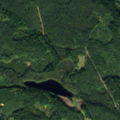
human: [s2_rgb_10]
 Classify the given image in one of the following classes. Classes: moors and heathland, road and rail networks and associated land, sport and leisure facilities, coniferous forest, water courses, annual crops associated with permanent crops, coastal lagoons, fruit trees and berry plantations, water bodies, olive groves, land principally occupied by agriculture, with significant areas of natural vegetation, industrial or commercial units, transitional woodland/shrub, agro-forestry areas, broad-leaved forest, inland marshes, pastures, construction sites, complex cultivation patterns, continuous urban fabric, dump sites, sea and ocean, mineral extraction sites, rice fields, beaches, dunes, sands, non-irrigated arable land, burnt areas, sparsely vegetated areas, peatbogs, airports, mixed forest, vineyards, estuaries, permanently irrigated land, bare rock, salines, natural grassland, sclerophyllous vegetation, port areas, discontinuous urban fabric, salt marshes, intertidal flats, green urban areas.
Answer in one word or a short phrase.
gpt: coniferous forest